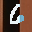
Label: 6